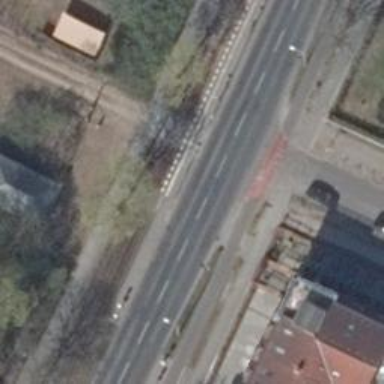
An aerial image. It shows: Tram level crossing on railway.